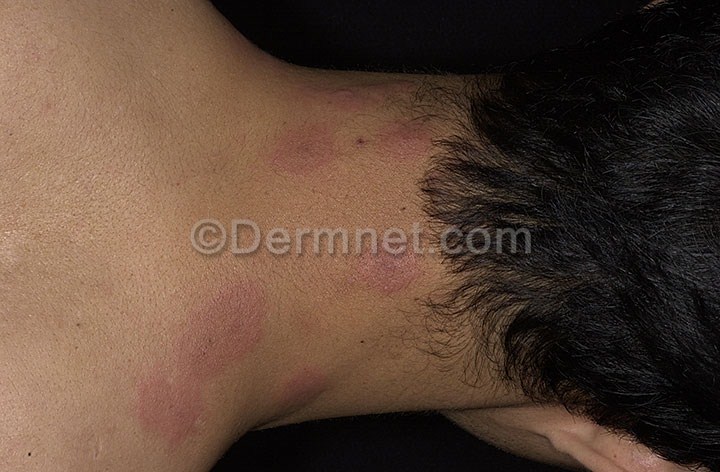
Disease: Urticaria Hives